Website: apple-inc
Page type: customer-info-address
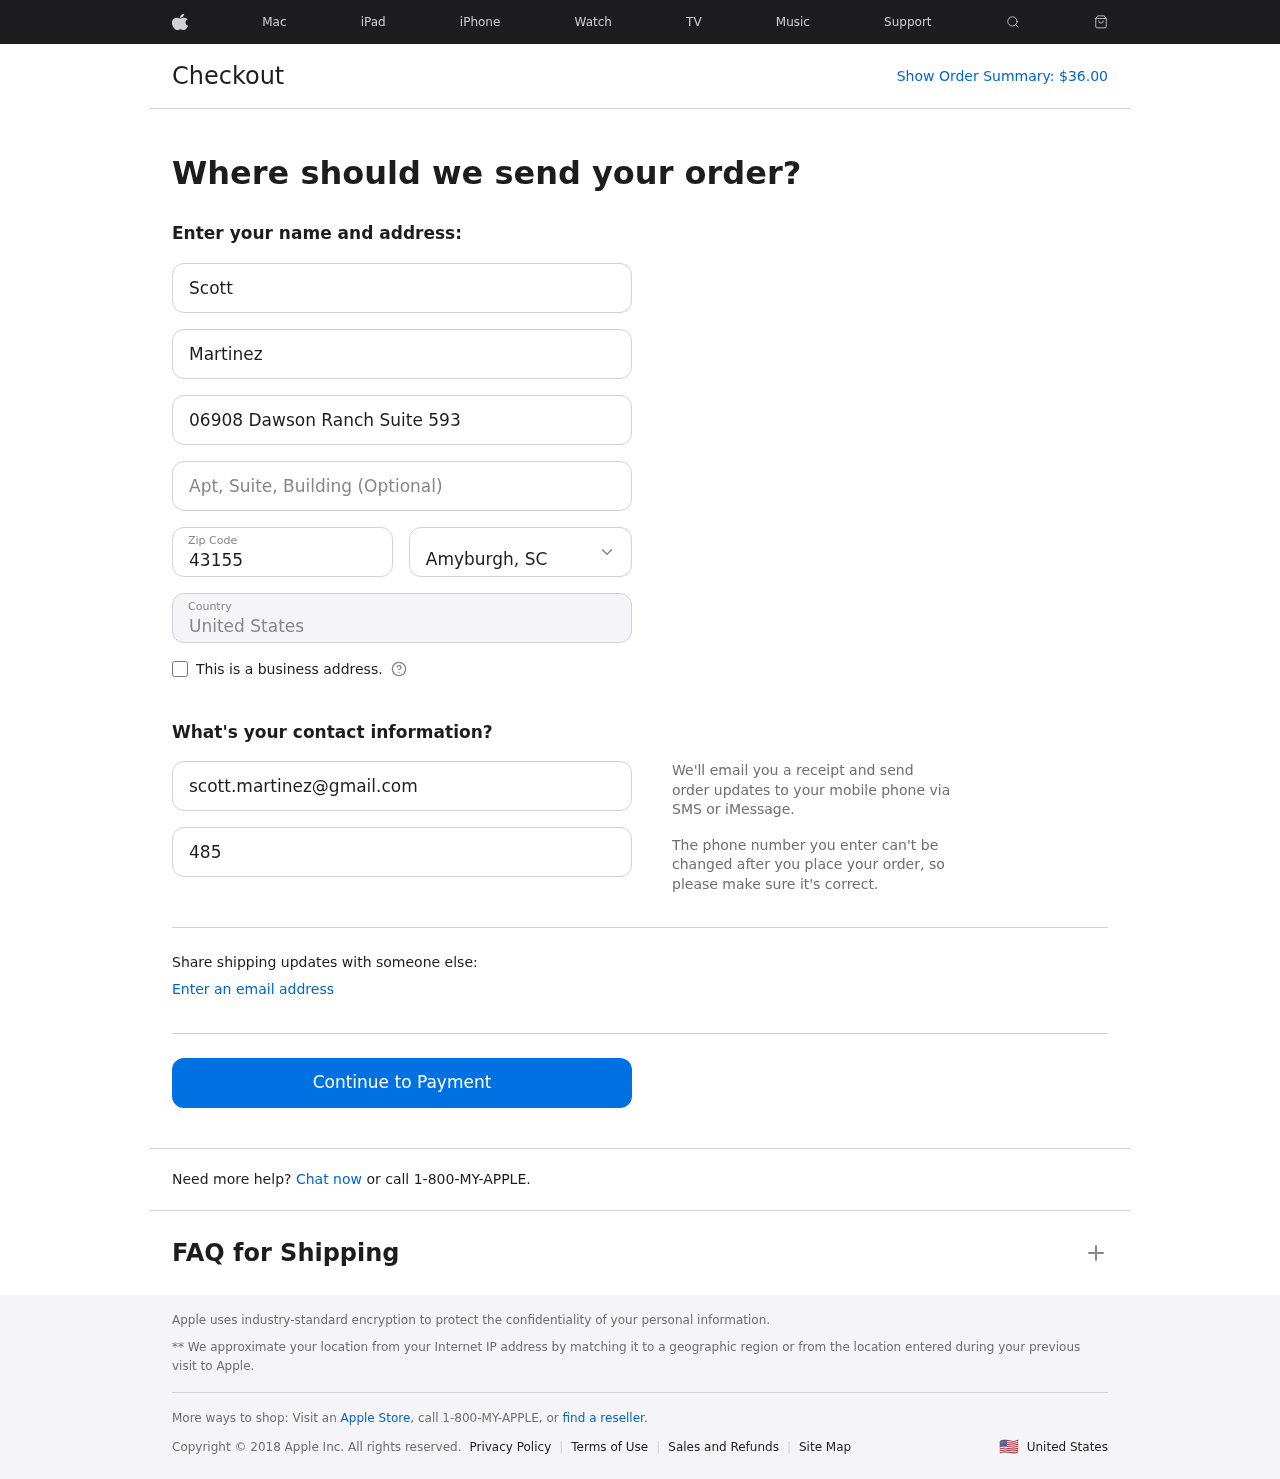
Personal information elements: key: PII_CITY_STATE
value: Amyburgh, SC
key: PII_COUNTRY
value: United States
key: PII_EMAIL
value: scott.martinez@gmail.com
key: PII_FIRSTNAME
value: Scott
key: PII_LASTNAME
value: Martinez
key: PII_PHONE
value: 4858826904
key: PII_POSTCODE
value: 43155
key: PII_STREET
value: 06908 Dawson Ranch Suite 593
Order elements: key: ORDER_TOTAL
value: $36.00